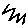
Label: zigzag